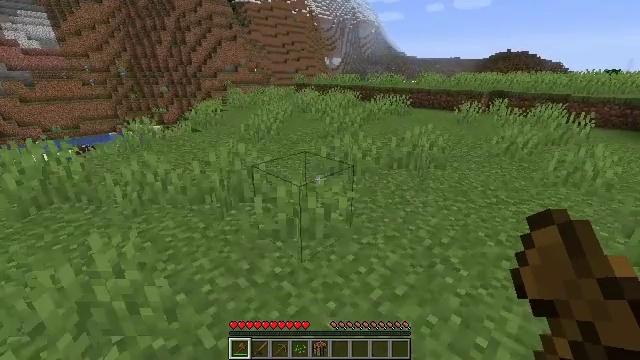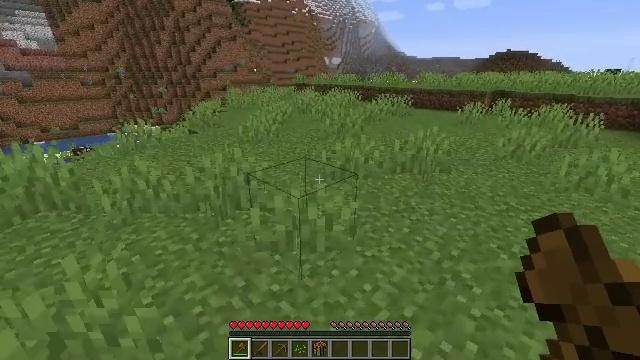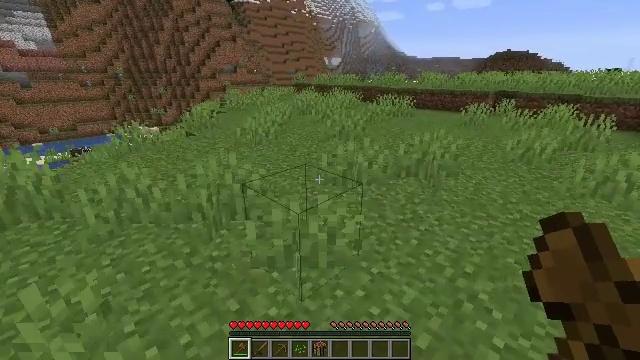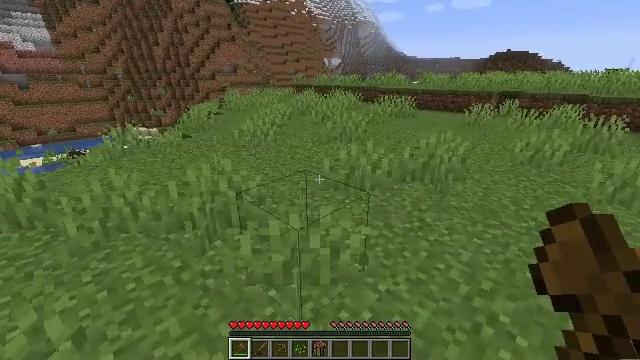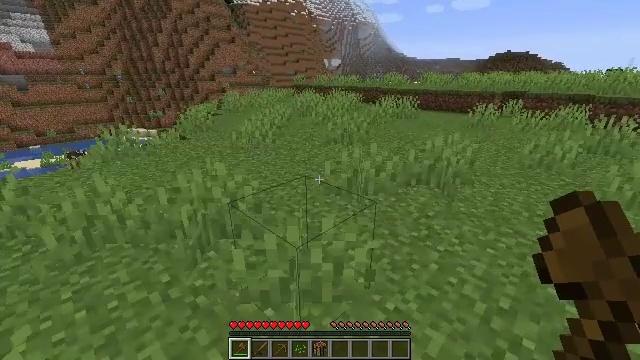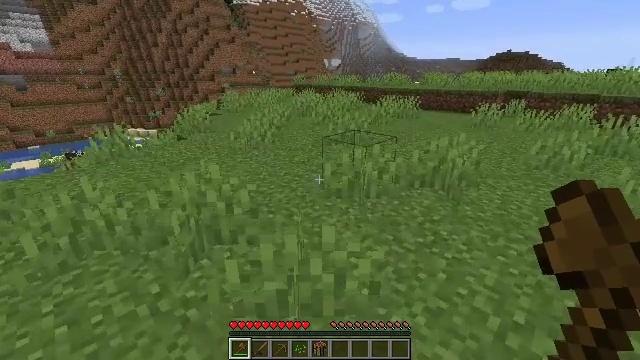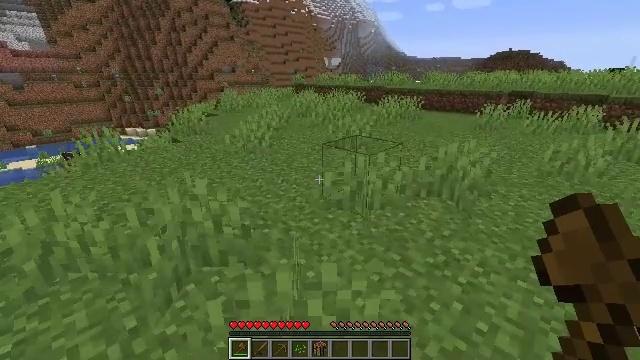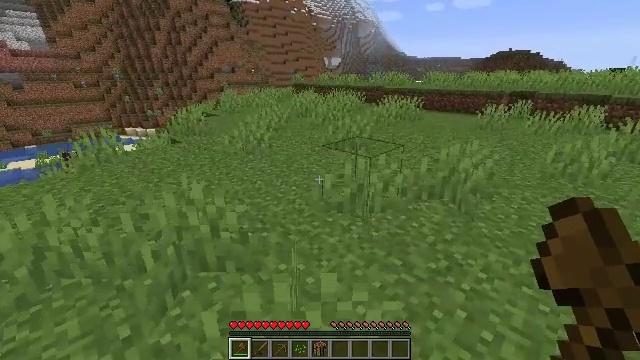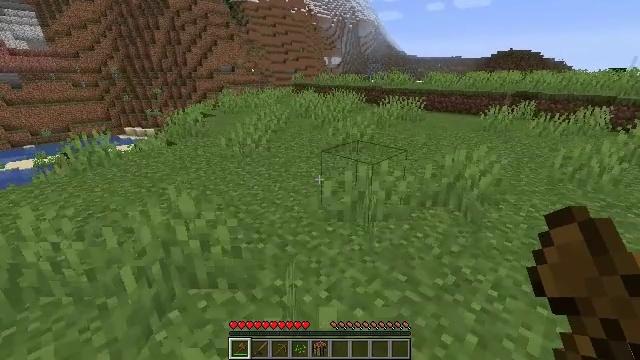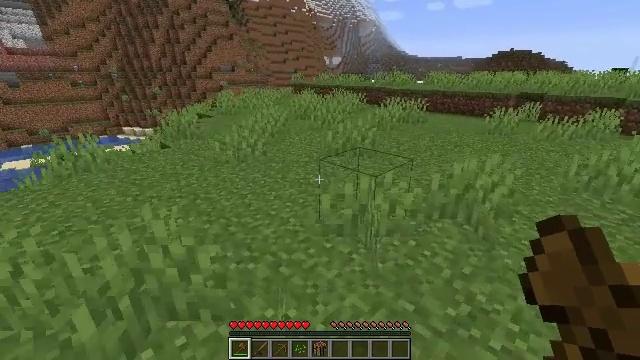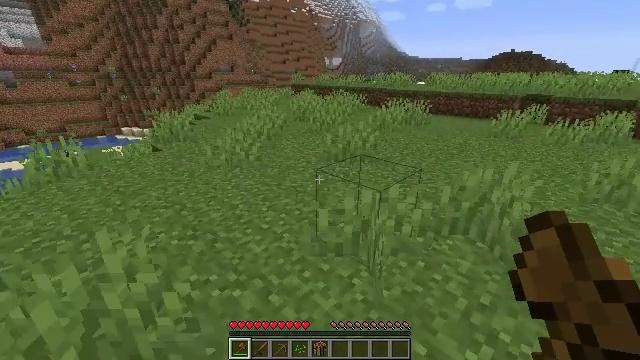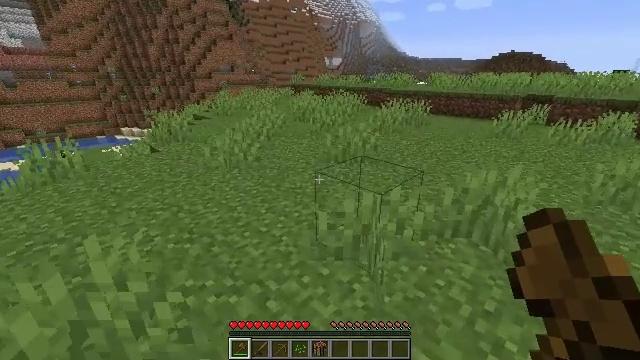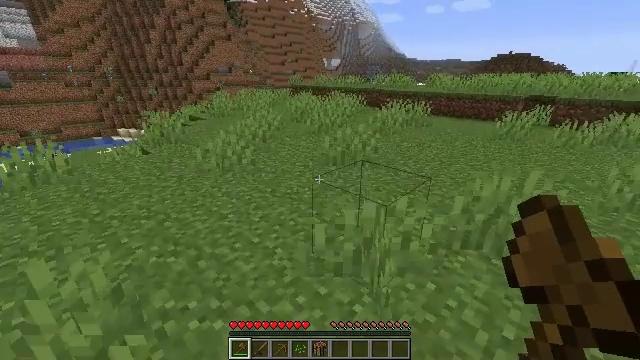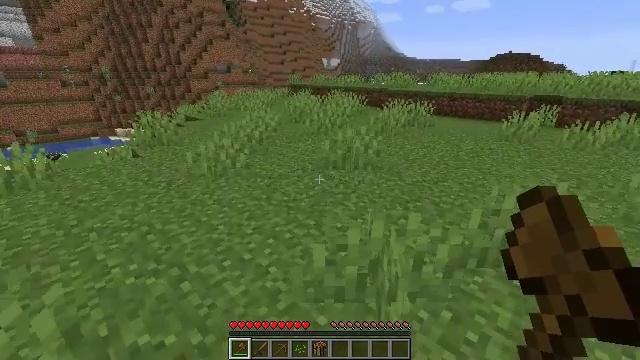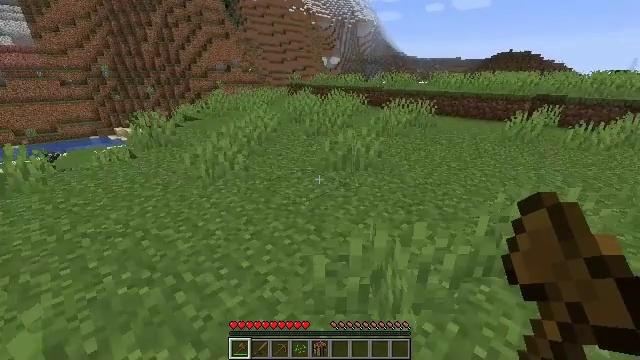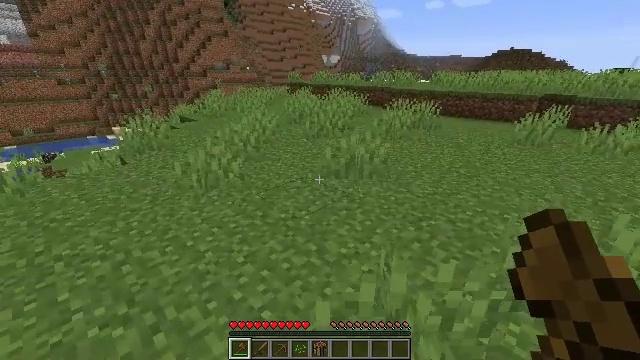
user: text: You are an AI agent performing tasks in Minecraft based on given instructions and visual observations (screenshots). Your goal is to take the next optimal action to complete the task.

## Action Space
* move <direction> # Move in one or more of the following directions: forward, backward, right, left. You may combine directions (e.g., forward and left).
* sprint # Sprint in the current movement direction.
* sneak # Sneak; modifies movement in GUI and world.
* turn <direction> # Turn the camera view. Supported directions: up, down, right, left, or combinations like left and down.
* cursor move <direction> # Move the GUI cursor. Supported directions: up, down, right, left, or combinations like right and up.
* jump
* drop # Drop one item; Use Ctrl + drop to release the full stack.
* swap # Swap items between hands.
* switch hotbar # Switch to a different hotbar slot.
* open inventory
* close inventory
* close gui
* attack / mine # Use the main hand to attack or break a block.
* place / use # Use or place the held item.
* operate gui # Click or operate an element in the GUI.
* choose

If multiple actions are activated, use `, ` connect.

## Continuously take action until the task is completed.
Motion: motion action
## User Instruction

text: Mine the pumpkin from the ground.
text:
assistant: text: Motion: move forward
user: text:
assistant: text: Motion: move forward
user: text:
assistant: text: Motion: move forward
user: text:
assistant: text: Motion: move forward
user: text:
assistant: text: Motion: move forward
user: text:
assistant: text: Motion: move forward
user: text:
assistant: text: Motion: move forward
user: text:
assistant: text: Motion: move forward
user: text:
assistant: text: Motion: move forward
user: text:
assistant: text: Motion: move forward
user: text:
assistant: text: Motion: move forward
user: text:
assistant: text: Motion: move forward
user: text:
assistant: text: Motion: move forward
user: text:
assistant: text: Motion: move forward
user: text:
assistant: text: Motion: move forward
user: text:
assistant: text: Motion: move forward
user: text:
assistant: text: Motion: move forward
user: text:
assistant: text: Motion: move forward
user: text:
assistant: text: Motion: move forward
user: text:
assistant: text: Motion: move forward
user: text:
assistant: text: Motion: move forward
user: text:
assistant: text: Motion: move forward
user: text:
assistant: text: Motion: move forward
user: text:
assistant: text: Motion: move forward
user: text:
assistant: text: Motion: move forward
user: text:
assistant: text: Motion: move forward
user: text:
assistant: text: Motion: move forward
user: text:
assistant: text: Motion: move forward
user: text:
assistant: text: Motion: move forward
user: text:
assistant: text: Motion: move forward